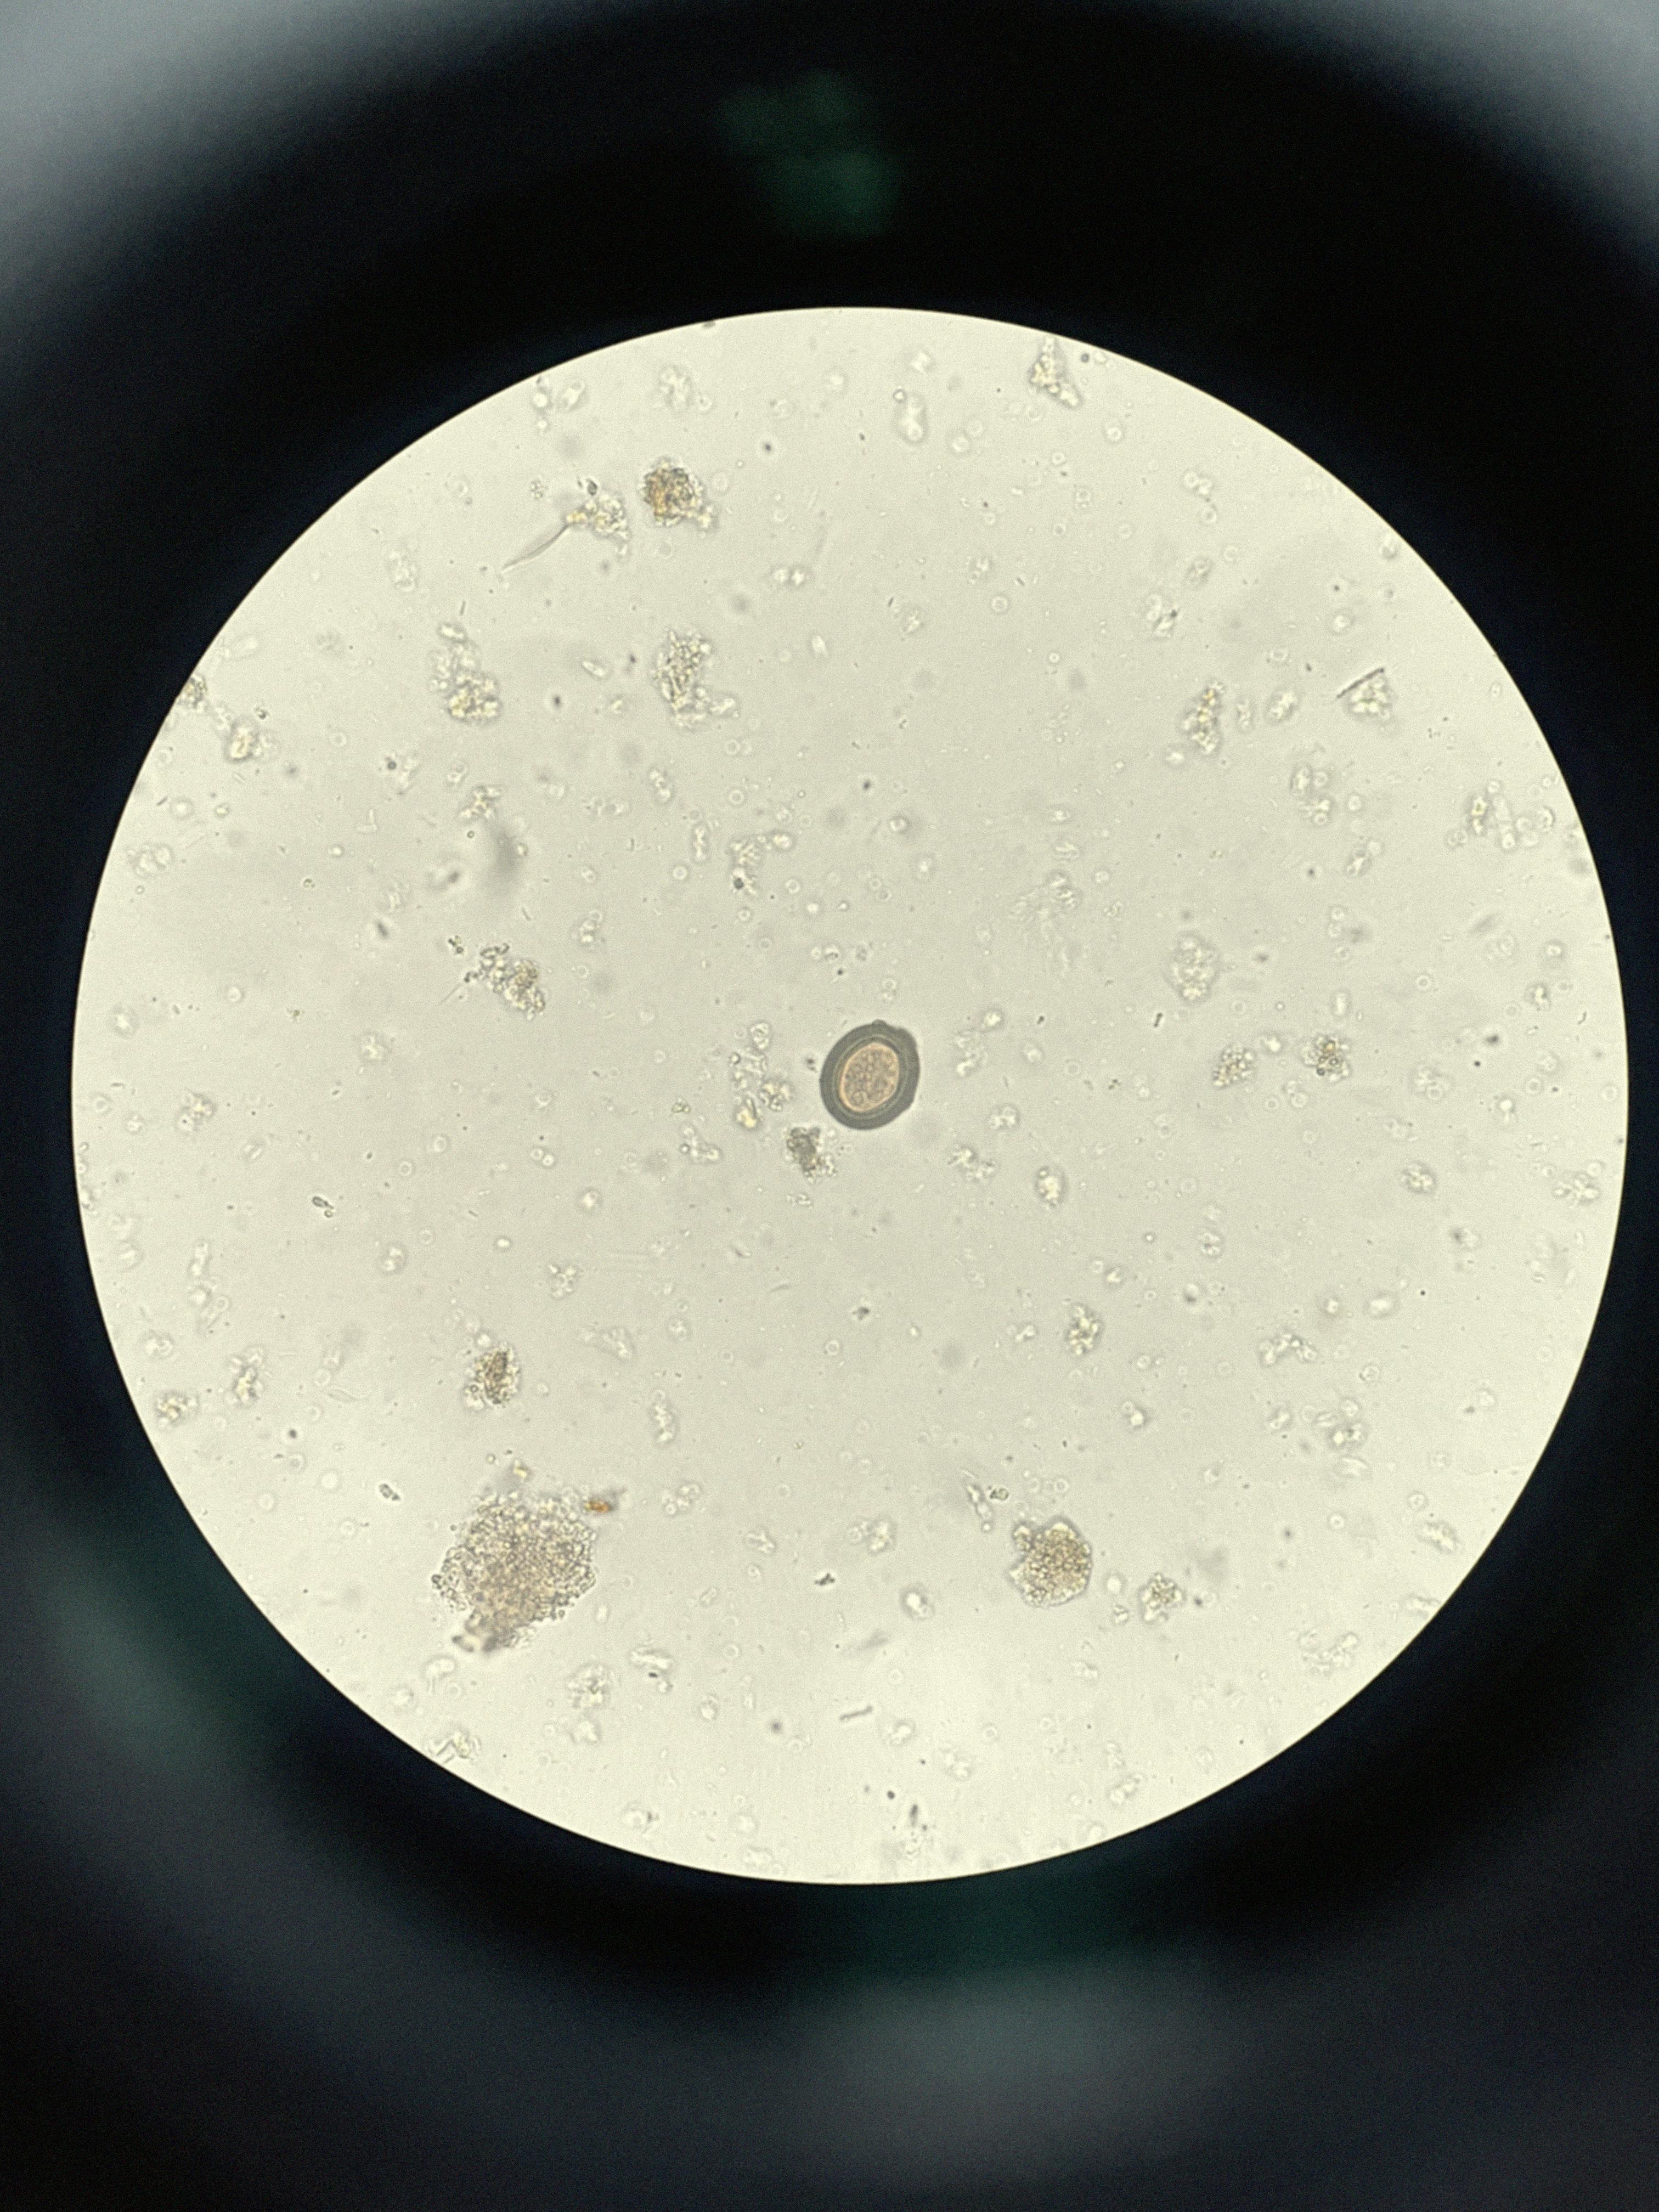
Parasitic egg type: Taenia spp. egg